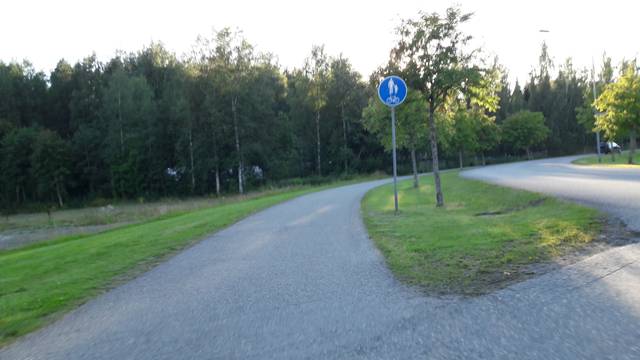
Region: Finland
Coordinates: 62.6, 29.727